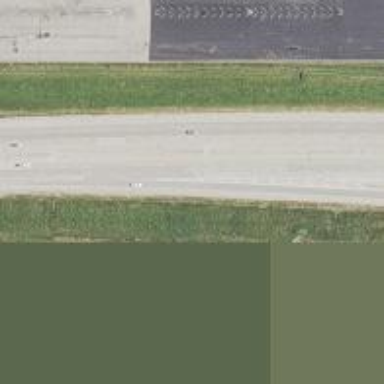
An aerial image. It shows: Motorway junction.